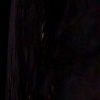
Label: space